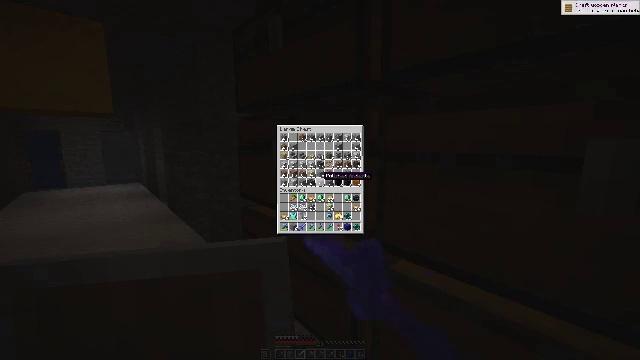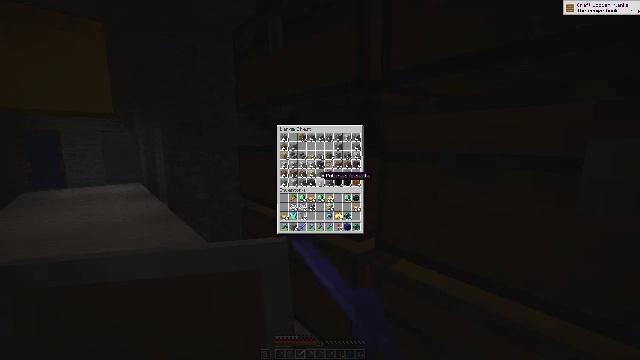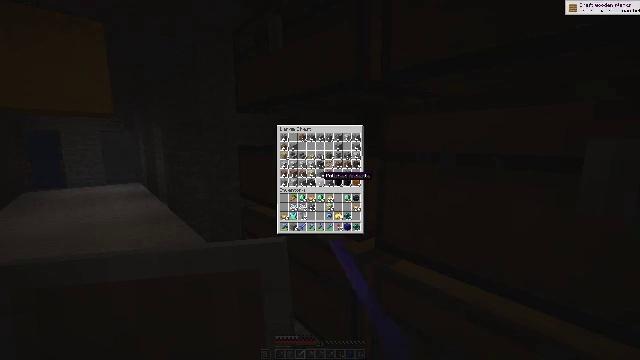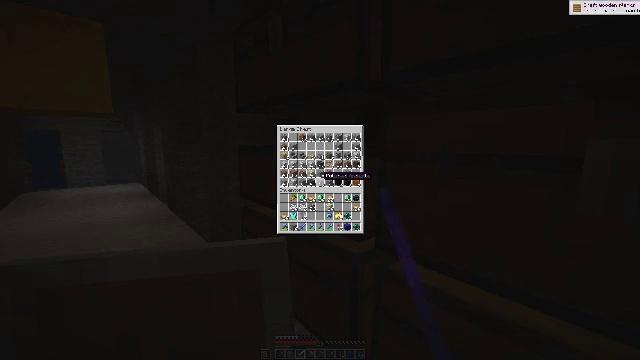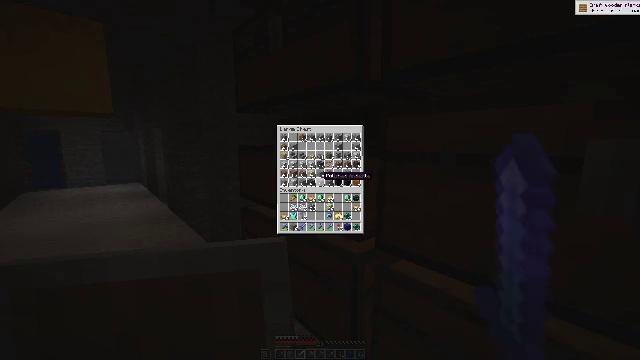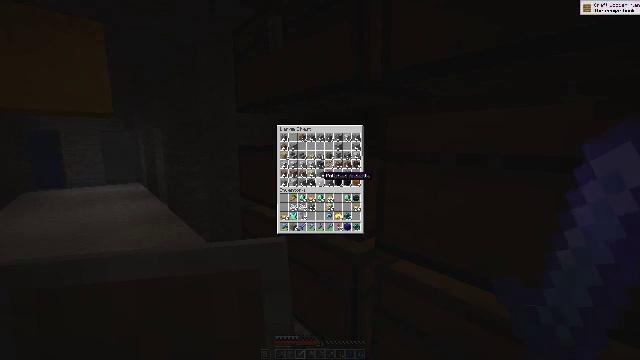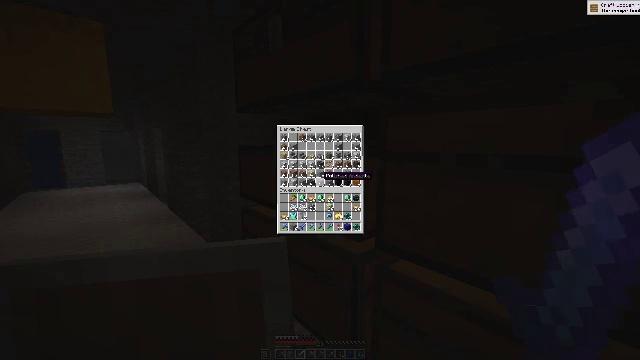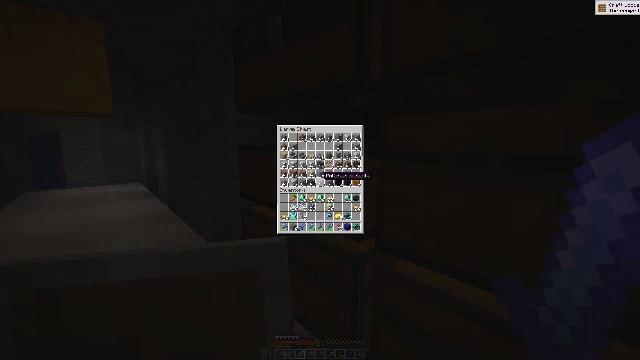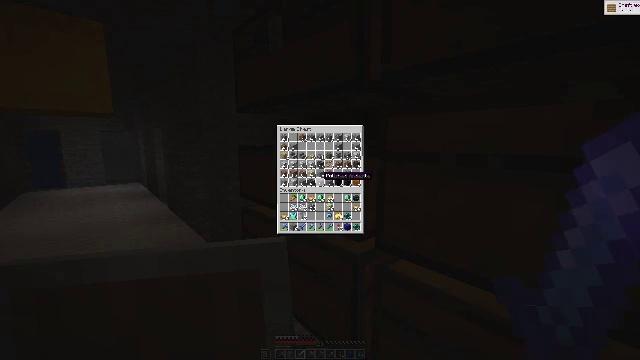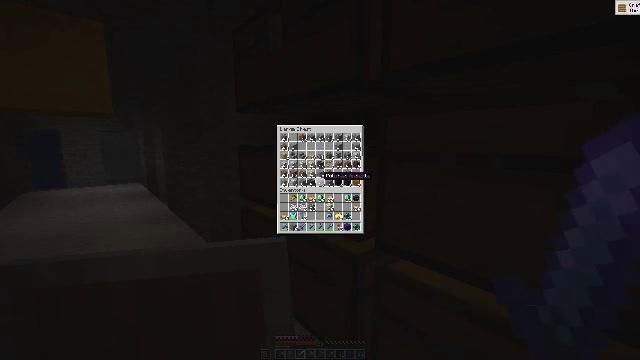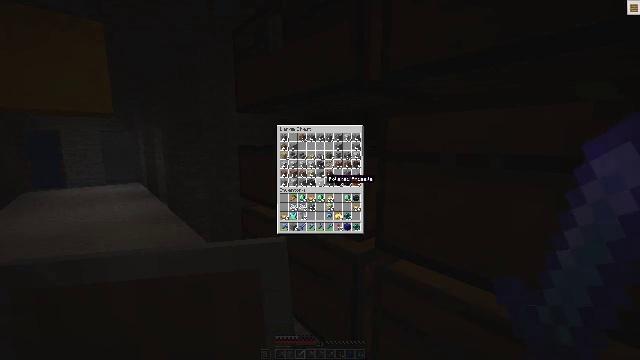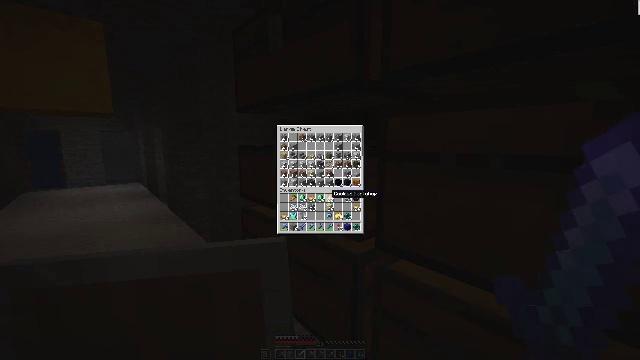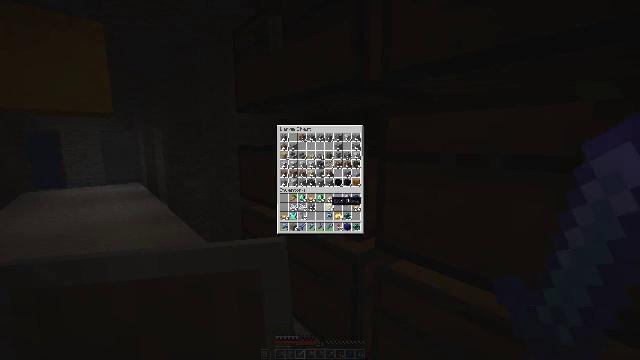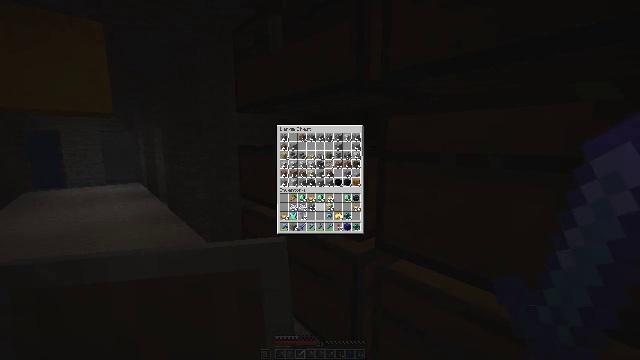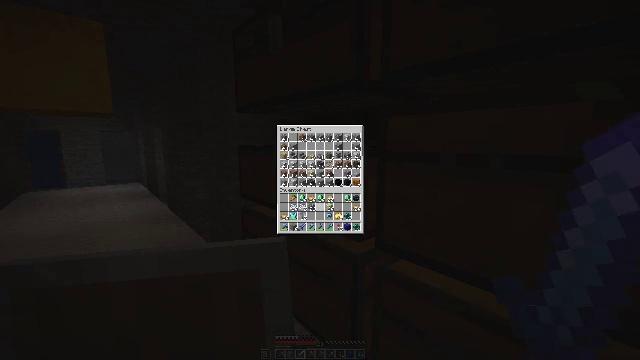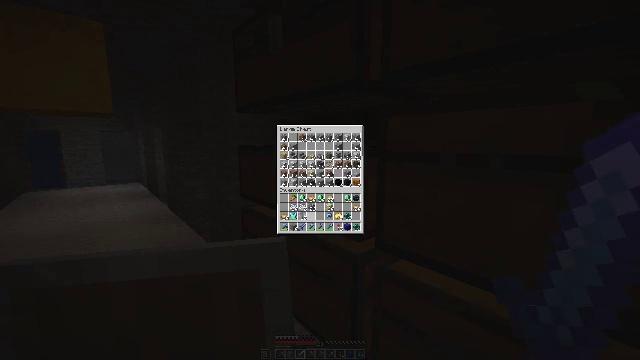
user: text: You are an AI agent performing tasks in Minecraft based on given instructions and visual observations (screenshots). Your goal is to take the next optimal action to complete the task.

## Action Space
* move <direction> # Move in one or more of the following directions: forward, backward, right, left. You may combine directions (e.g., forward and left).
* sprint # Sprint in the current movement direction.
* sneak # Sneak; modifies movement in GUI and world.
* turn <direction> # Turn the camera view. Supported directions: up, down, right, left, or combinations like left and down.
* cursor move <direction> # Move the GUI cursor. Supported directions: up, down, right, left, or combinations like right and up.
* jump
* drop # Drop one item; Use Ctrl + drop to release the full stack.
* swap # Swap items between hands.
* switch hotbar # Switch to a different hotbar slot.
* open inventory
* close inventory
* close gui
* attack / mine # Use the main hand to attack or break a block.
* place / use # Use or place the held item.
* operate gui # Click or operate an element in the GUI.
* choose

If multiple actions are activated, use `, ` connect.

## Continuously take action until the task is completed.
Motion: motion action
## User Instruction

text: Reclaim the blue shulker box for storage.
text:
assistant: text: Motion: no_op
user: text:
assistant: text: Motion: no_op
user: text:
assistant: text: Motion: no_op
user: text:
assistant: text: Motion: no_op
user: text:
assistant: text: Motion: no_op
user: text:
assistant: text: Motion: no_op
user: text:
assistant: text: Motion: no_op
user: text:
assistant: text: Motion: no_op
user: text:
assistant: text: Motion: no_op
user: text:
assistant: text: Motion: no_op
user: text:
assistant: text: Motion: turn right and down
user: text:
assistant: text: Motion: turn down
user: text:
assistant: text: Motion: turn left and down
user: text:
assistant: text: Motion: turn left
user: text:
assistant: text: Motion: turn left and down
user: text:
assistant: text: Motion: turn left and down
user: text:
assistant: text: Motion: no_op
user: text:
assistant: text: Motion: no_op
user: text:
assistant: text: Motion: sneak
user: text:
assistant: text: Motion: sneak
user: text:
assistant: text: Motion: sneak
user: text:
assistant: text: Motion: sneak
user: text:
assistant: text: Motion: sneak
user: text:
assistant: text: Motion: sneak
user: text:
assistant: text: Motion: sneak
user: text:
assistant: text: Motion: sneak, turn right and up
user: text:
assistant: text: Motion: sneak, turn right and up
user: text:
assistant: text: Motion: sneak
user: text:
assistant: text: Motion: sneak
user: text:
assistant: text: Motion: sneak